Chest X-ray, PA view. Patient: 23 years old, sex M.
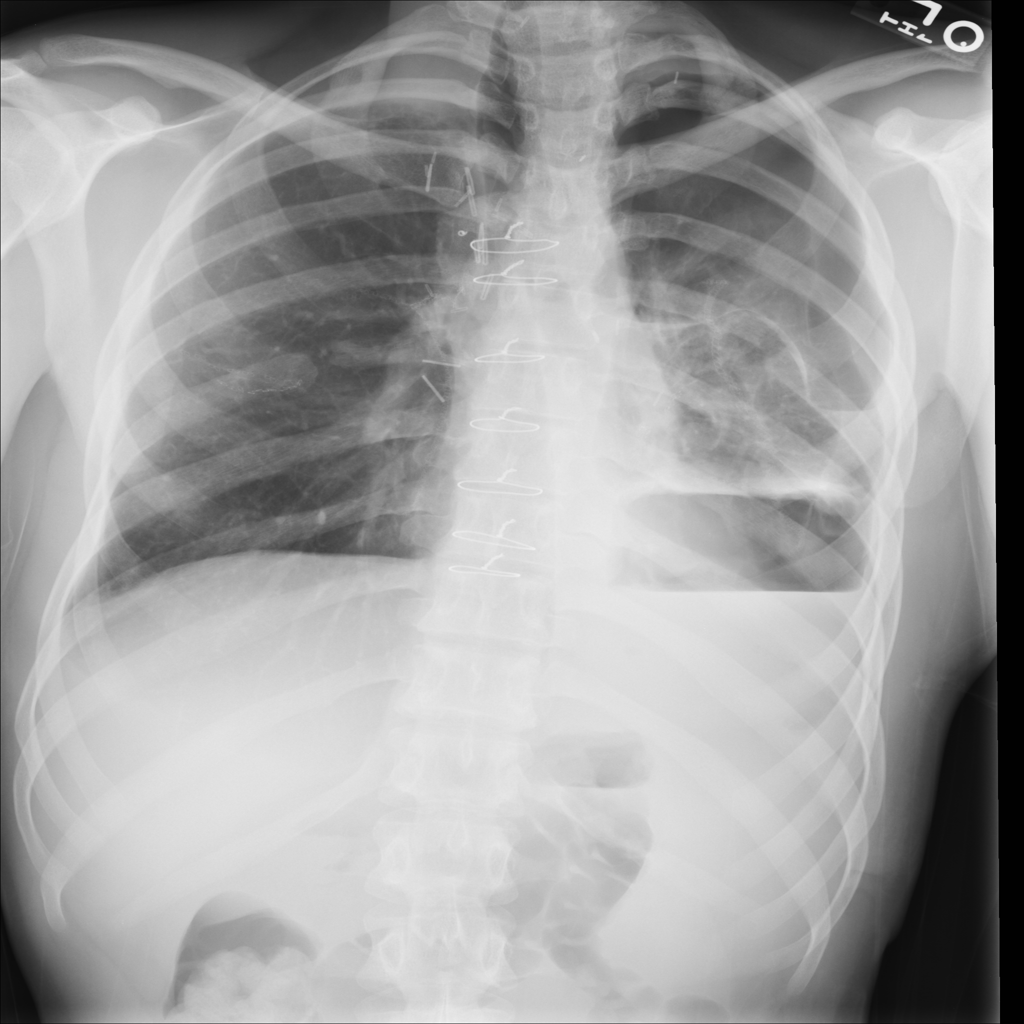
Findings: Mass, Pleural_Thickening